Question: Here is my render code. I use a Qt with OpenGL.
'''
static bool firsttime = true;
if(firsttime)
{
glClearColor(0, 0, 0, 0);
glCullFace(GL_BACK);
glFrontFace(GL_CCW);
glEnable(GL_CULL_FACE);
glEnable(GL_DEPTH_TEST);
glShadeModel(GL_SMOOTH);
glLightModelfv(GL_LIGHT_MODEL_AMBIENT, fNoLight);
glLightfv(GL_LIGHT0, GL_AMBIENT, fLowLight);
glLightfv(GL_LIGHT0, GL_DIFFUSE, fBrightLight);
glLightfv(GL_LIGHT0, GL_SPECULAR, fBrightLight);
glEnable(GL_LIGHTING);
glEnable(GL_LIGHT0);
glEnable(GL_COLOR_MATERIAL);
glColorMaterial(GL_FRONT, GL_AMBIENT_AND_DIFFUSE);
glMateriali(GL_FRONT, GL_SHININESS, 128);
}
glClear(GL_COLOR_BUFFER_BIT | GL_DEPTH_BUFFER_BIT);
glMatrixMode(GL_PROJECTION);
glLoadIdentity();
gluPerspective(60, 1, 4000, 1);
gluLookAt(fLightPos[0] , fLightPos[1] , fLightPos[2] , 0.0f , 0.0f , 0.0f , 0.0f , 1.0f , 0.0f);
glMatrixMode(GL_MODELVIEW);
glLoadIdentity();
glLightfv(GL_LIGHT0, GL_POSITION, fLightPos);
glColor3f(1,1,0);
glutSolidTorus(5, 15, 8, 128);
glFlush();
'''
Here is the result:

There are very obvious flaw. However, if I set the 'glShadeMode' to 'GL_FLAT', this flaw would disappear. But I don't want to use 'GL_FLAT'. Could anyone tell me how to fix this?
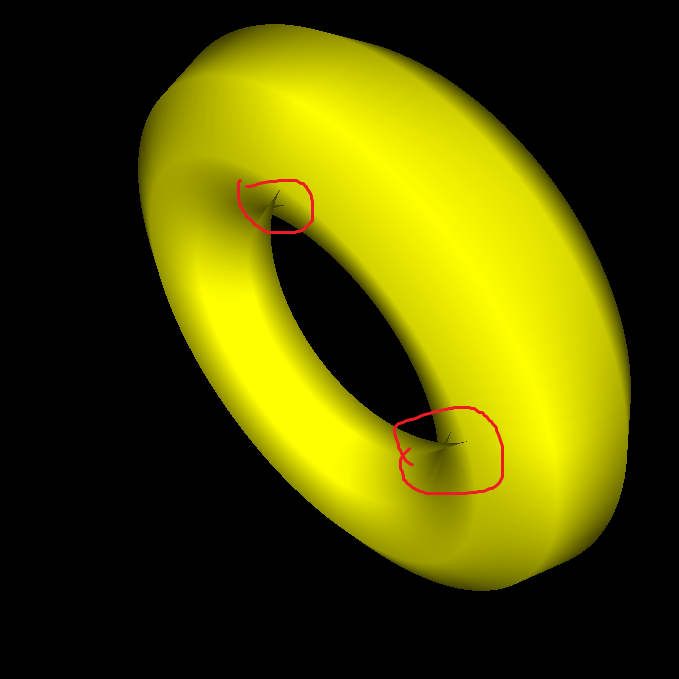
Answer: '''
gluPerspective(60, 1, 4000, 1);
^ zFar
^^^^ zNear
'''
'zNear' must be less than 'zFar'.
Perhaps you meant this:
'''
gluPerspective(60, 1, 1, 4000);
'''